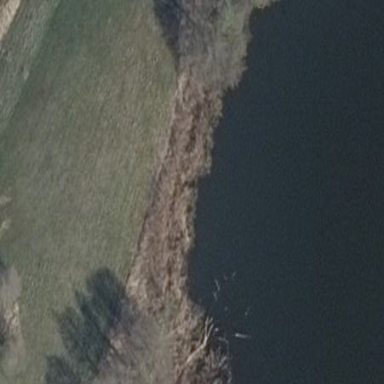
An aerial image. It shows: Reedbed wetland area.